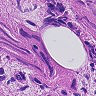
Metastatic tissue present: yes